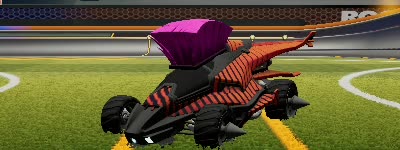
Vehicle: aftershock